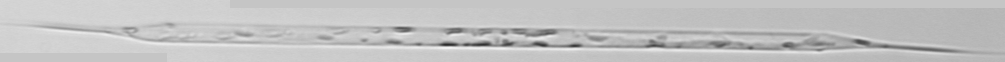
Label: Rhizosolenia